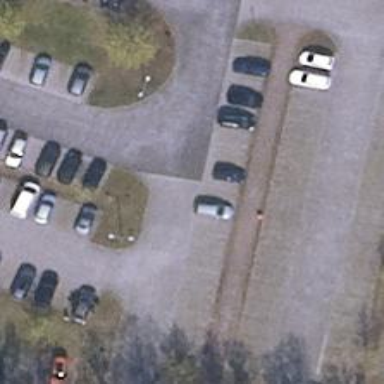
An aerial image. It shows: Parking aisle designated as service road.